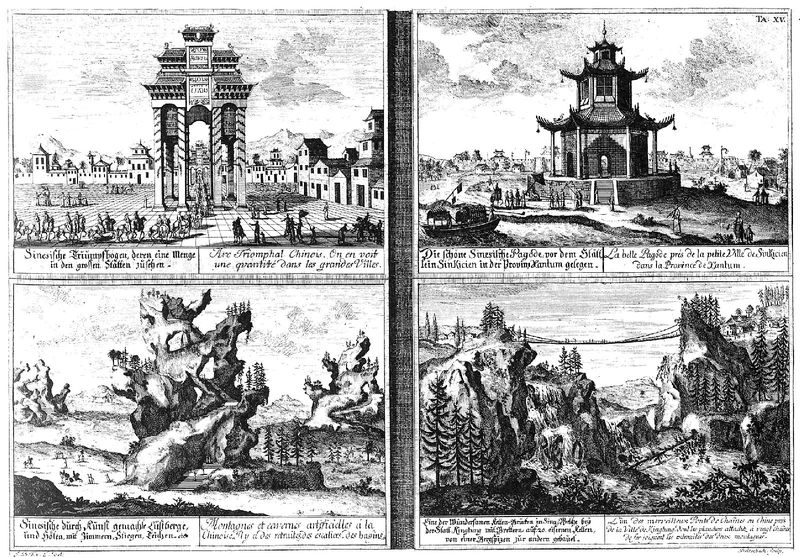
Titel: Entwurf einer historischen Architektur
Künstler: Johann Bernhard Fischer von Erlach
Schlagwörter: berg, felsen, himmel, wasser, weiß, bäume, fluss, landschaft, menschen, stadt, schwarz, gebäude, bild, häuser, brücke, kirche, wald, pferde, japan, schiff, schrift, bilder, bogen, gebirge, platz, tannen, tor, vier, palast, asien, druck, schwarzweiss, stich, illustration, chinesisch, china, pagode, drucke, hängebrücke, architketur, hängebrück